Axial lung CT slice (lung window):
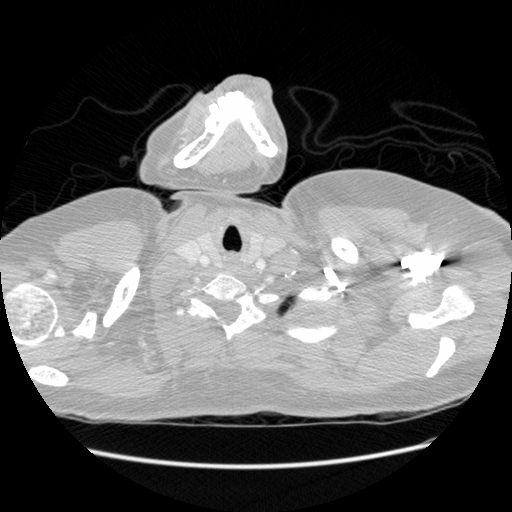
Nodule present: no